Interaction volume radius: 10 \u00c5
Interaction volume height: 15 \u00c5
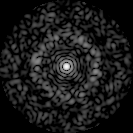
Disorder parameter: 0.8291